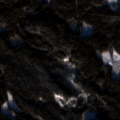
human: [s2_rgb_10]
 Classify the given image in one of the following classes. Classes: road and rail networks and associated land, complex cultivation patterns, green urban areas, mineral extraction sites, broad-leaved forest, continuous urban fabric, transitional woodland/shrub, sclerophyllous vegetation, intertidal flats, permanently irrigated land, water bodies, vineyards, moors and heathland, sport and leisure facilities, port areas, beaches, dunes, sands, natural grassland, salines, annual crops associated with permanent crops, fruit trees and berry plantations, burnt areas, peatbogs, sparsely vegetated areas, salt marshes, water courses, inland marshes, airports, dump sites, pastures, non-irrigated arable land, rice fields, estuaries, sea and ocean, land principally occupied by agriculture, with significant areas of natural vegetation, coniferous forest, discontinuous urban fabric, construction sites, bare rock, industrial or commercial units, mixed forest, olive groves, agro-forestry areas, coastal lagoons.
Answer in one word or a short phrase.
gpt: coniferous forest, mixed forest